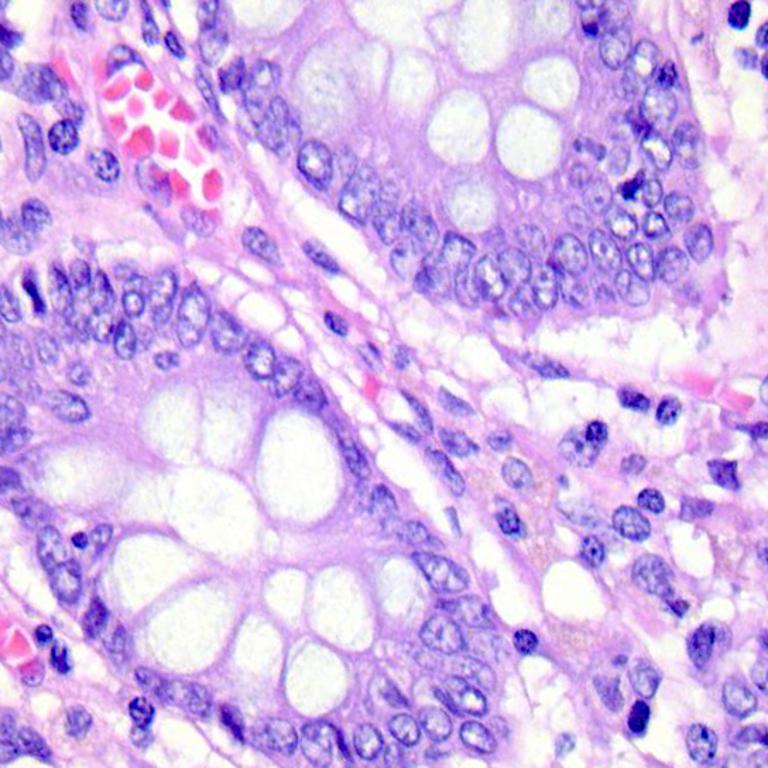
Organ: colon
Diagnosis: benign